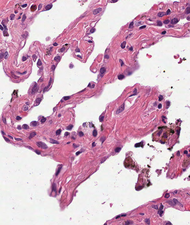
Tumor epithelial tissue: no
Tumor-associated stroma tissue: no
Normal tissue: yes